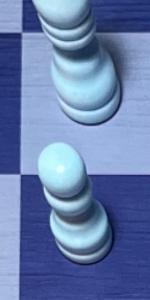
Label: Pawn_White